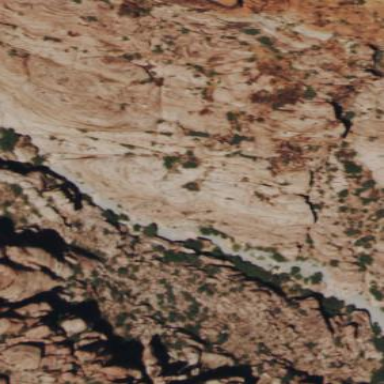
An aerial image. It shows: Brown cliff in the natural landscape.